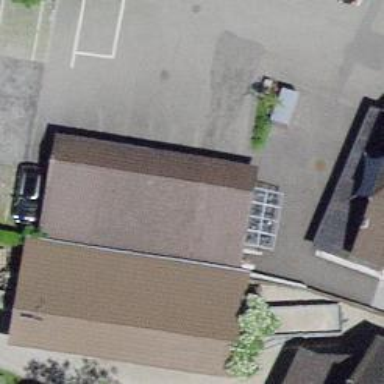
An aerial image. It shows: Toilets are available here.